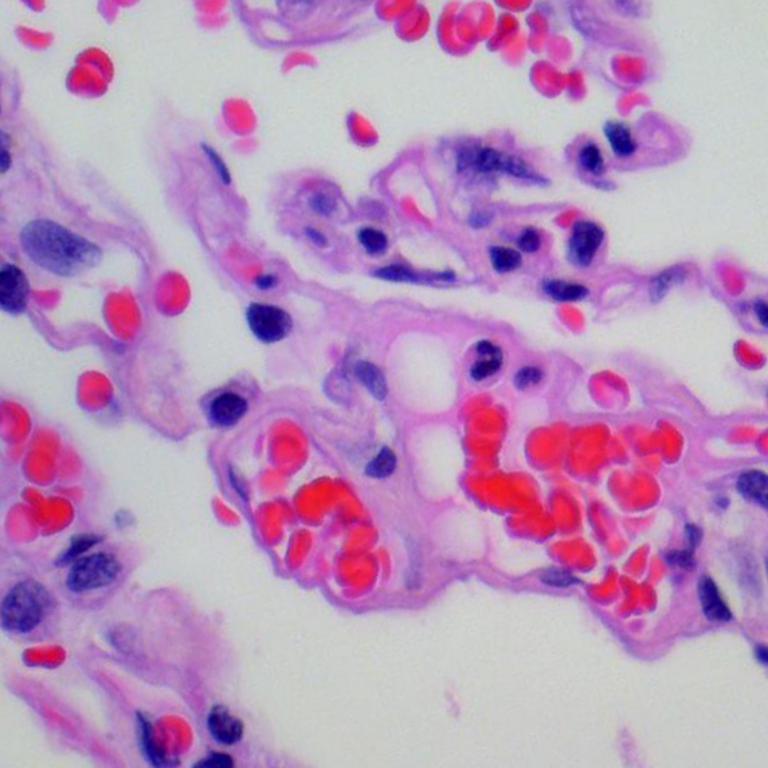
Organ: lung
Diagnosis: benign